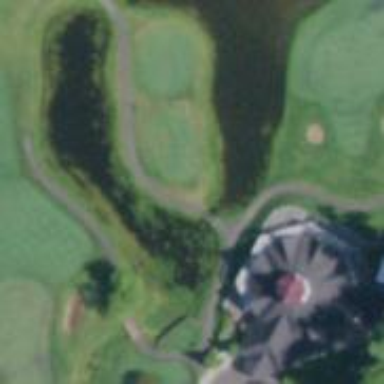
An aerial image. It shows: Path bridge crossing golf cartpath.